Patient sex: M
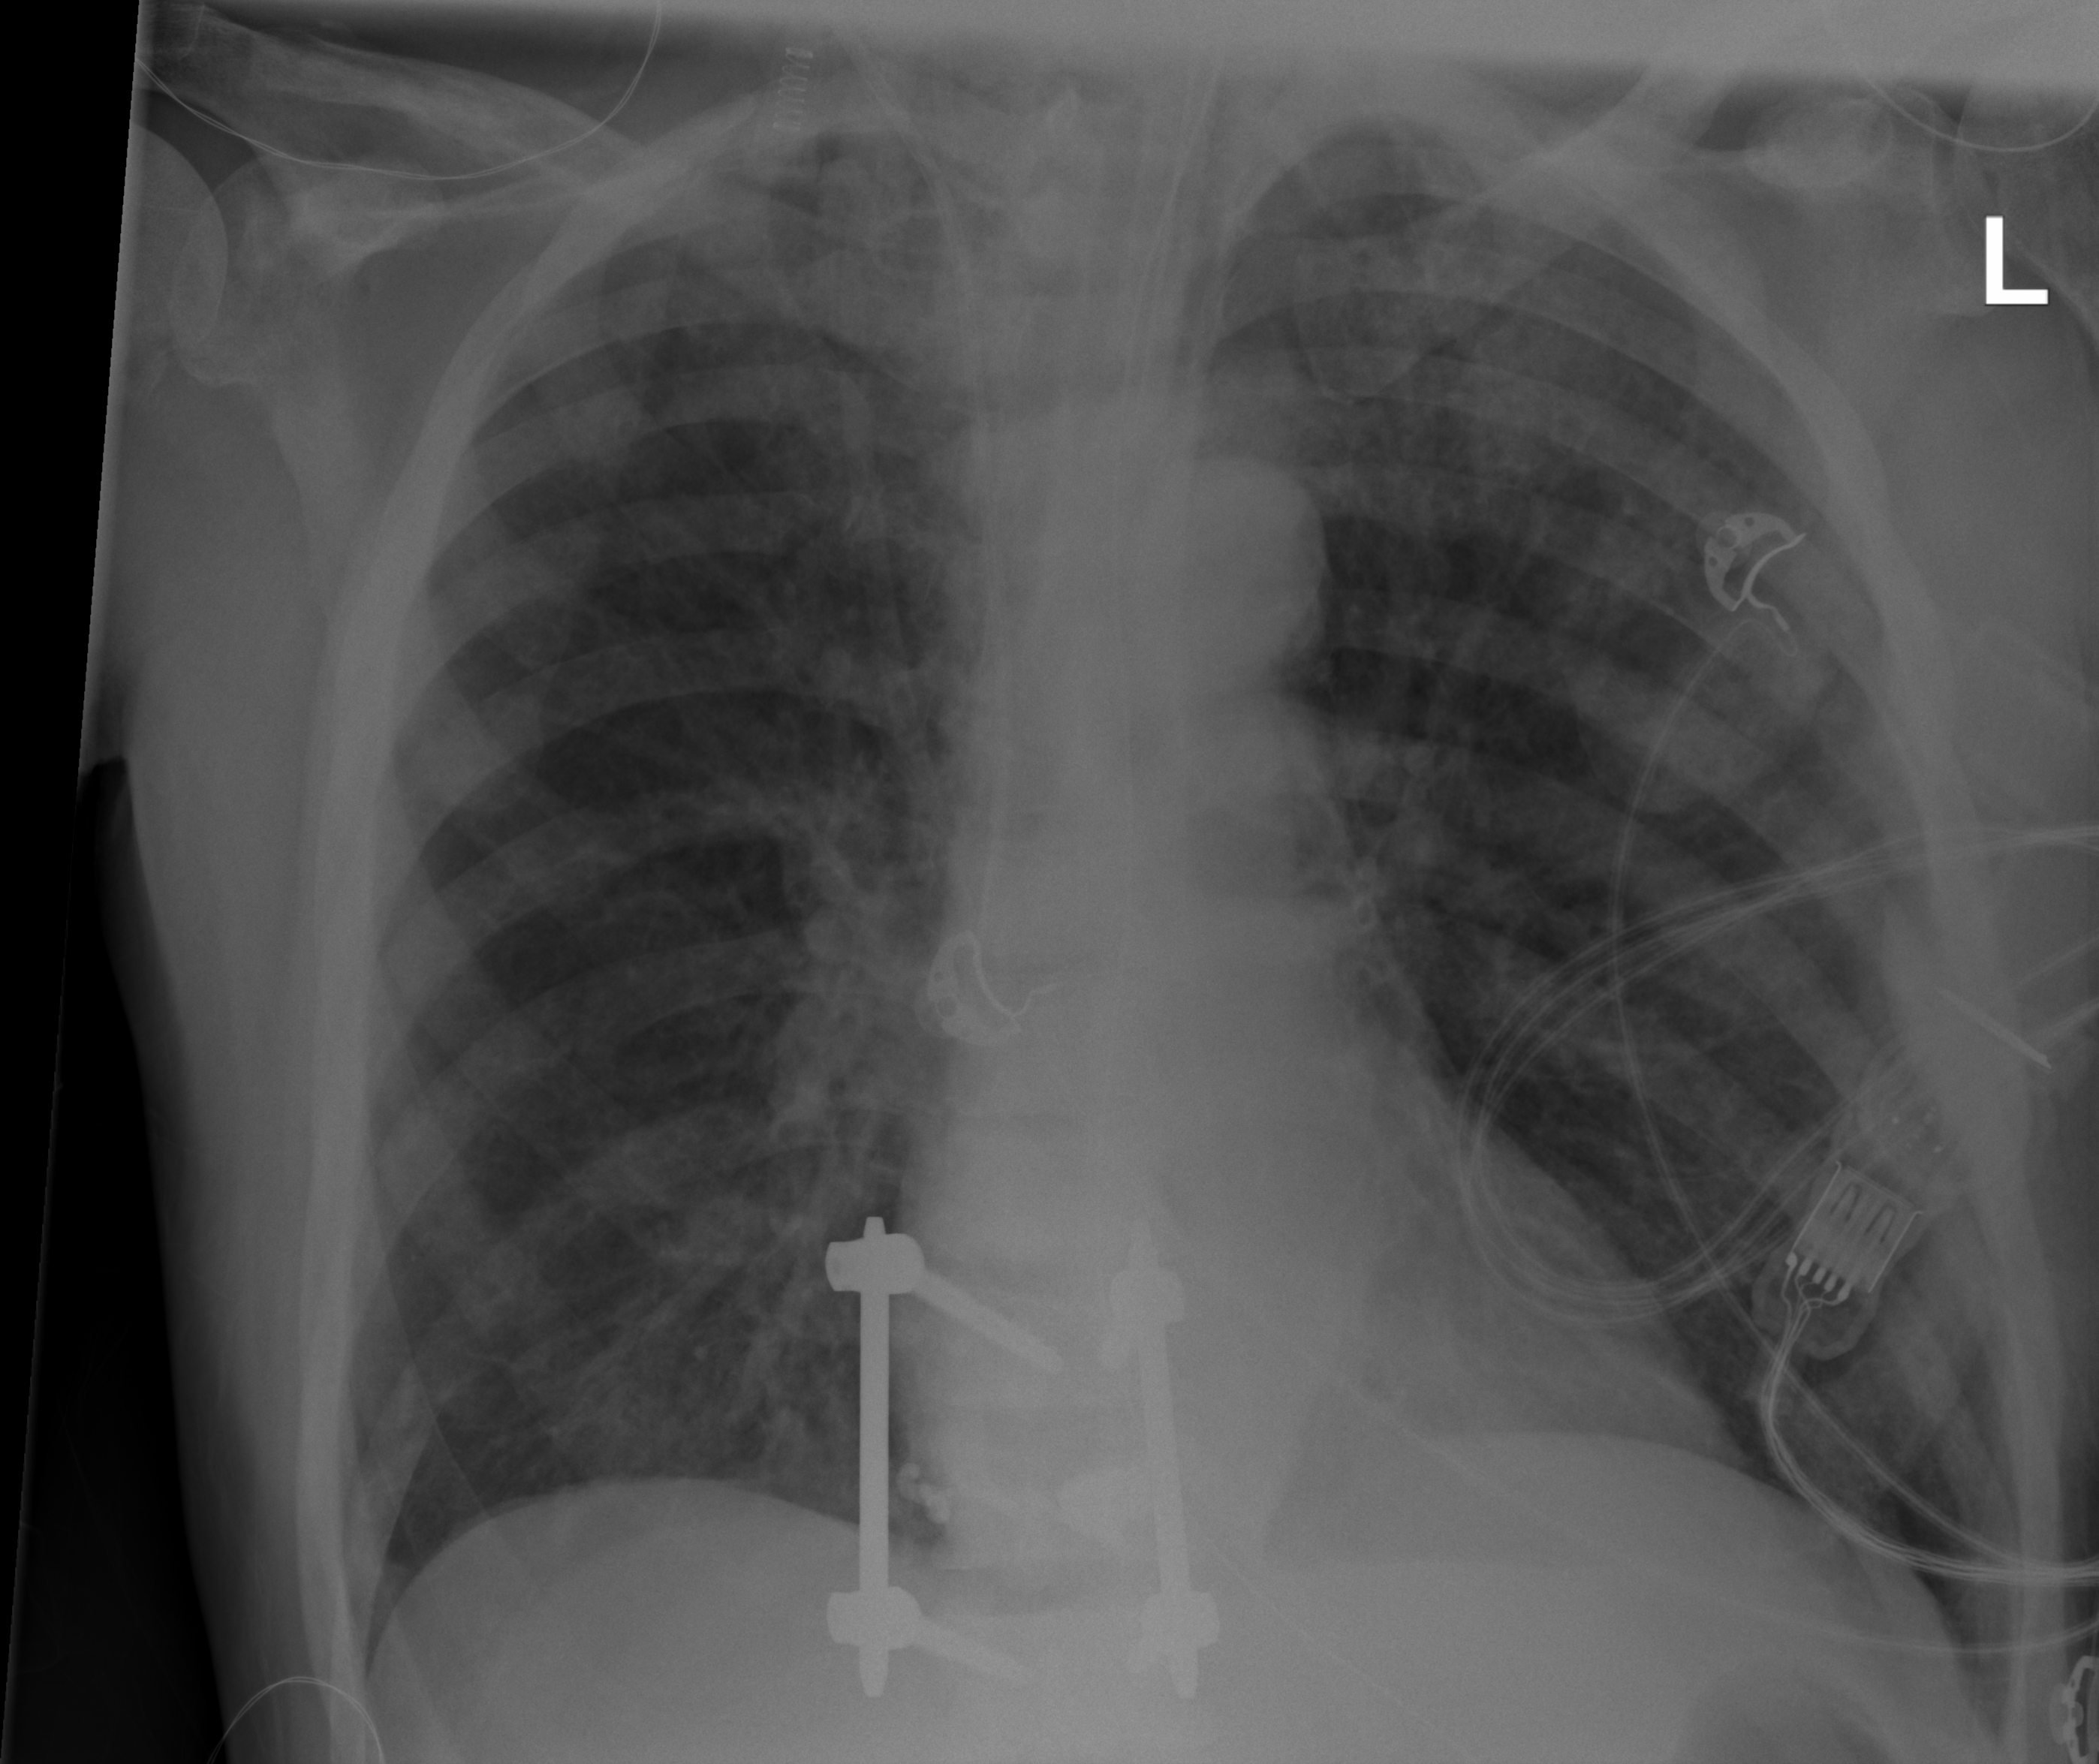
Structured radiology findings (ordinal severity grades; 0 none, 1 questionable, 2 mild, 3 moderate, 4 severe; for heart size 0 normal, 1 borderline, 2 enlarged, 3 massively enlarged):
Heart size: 0
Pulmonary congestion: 0
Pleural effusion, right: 0
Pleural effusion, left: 0
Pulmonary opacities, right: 2
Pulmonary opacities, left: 2
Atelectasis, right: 2
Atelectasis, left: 2